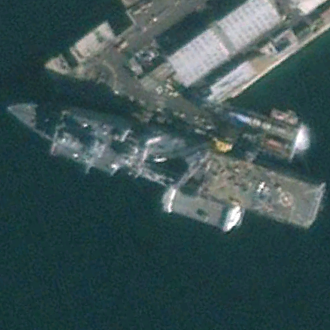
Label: combat